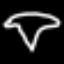
Label: diamond